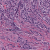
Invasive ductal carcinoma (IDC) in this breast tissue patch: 1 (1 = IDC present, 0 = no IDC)